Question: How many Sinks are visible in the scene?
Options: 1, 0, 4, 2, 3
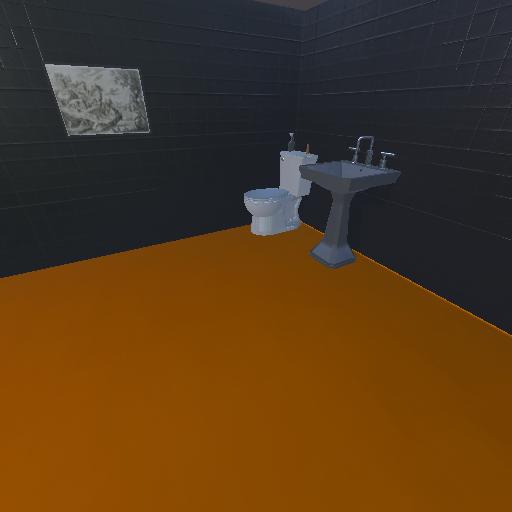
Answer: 1